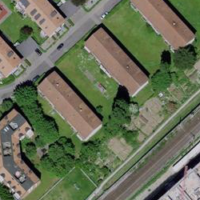
EUNIS habitat code: 55
Species observed at this site:
Aegopodium podagraria